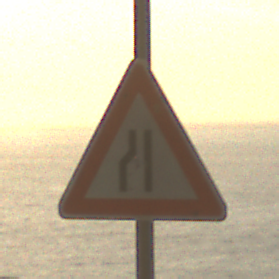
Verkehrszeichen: EinseitigVerengteFahrbahnLinks
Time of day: SunriseSunset
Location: Outdoor (Nature)
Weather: PartlyCloudy
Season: NotSpecified
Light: Natural